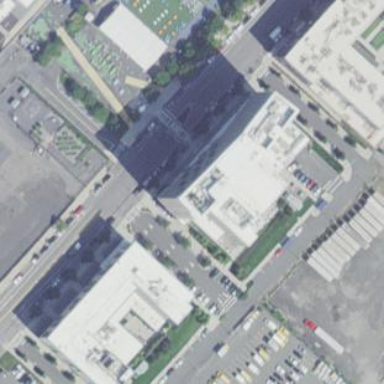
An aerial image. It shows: Part of building.